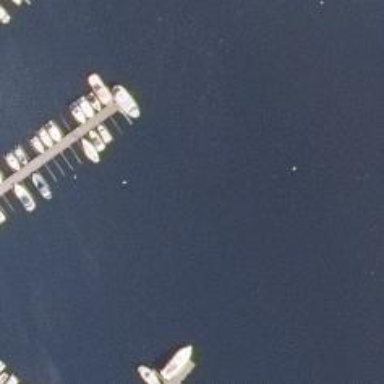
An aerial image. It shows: Marina on leisure land.